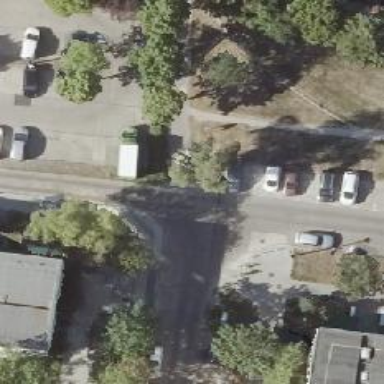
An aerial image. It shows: Residential road with concrete surface and sidewalk on the left side.